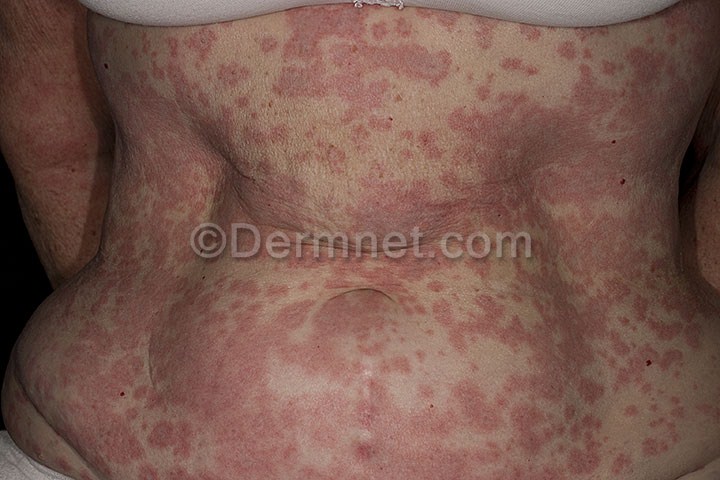
Disease: Exanthems and Drug Eruptions